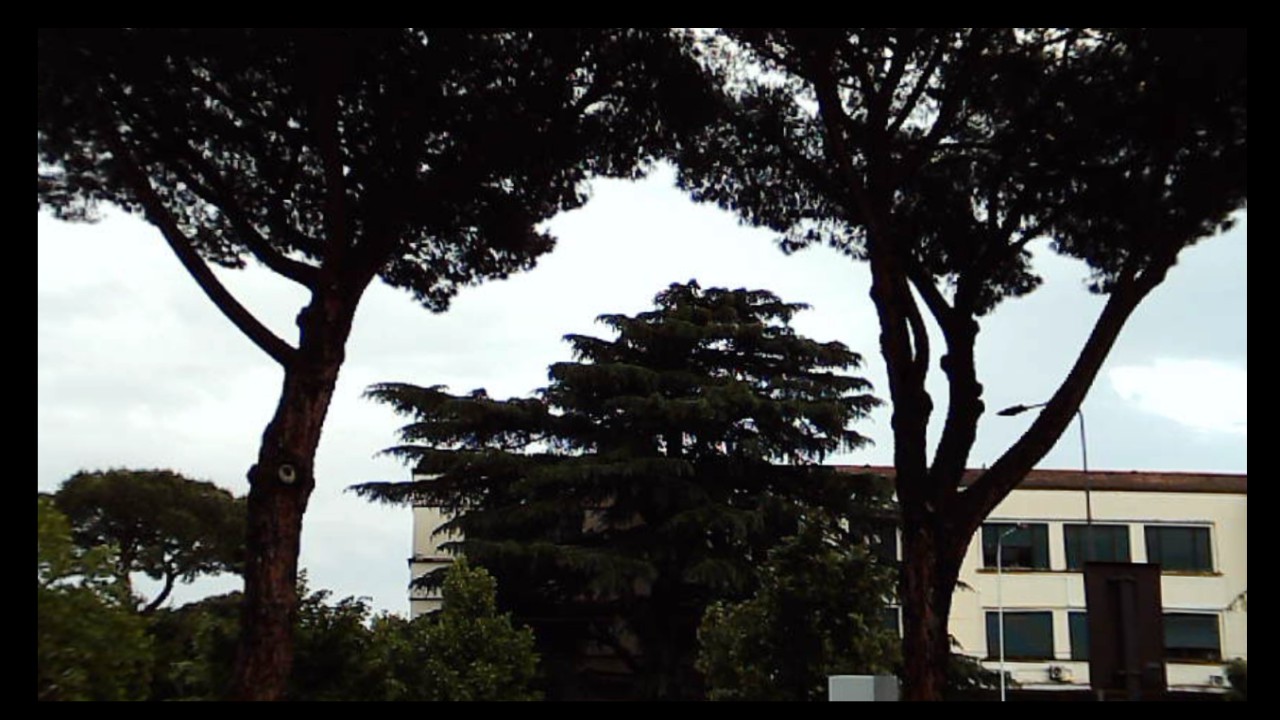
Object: DarwinFPV cineape20